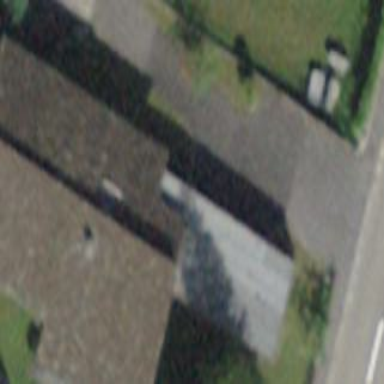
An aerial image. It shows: Detached building.